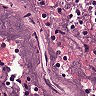
Metastatic tissue present: no